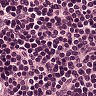
Metastatic tissue present: no